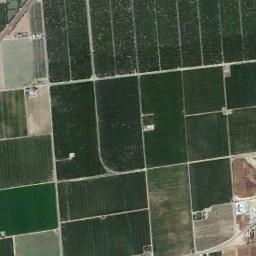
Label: rectangular_farmland